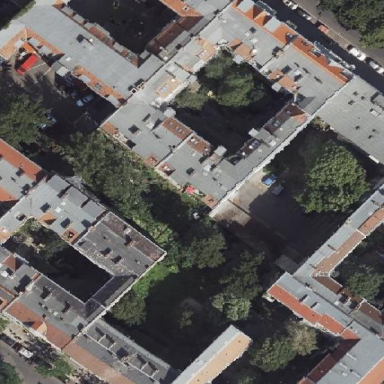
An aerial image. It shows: Building with apartments featuring unique double saltbox roof shape.